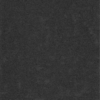
Label: dusty